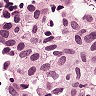
Metastatic tissue present: yes